Field crop: maize
Growth stage: 2
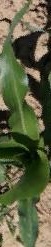
Species: maize